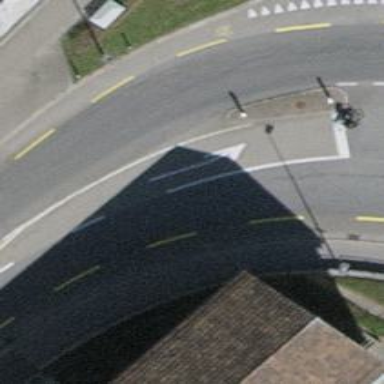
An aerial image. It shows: Secondary road with asphalt surface. The road has separate sidewalk and cycle lane on both sides.